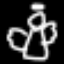
Label: angel